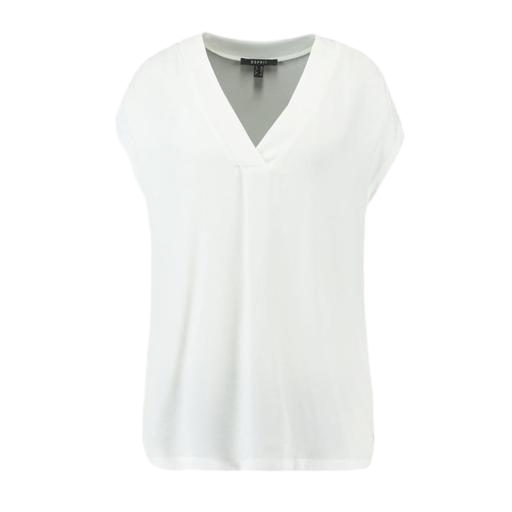
white dolman-sleeve split-neck top only macy, white v-neck t-shirt only macy, white petite t-shirt only macy, white background